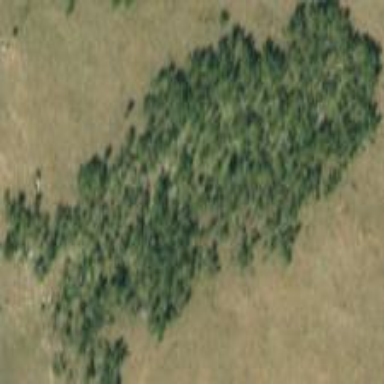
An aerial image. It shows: Dense deciduous woodland with broadleaved trees.